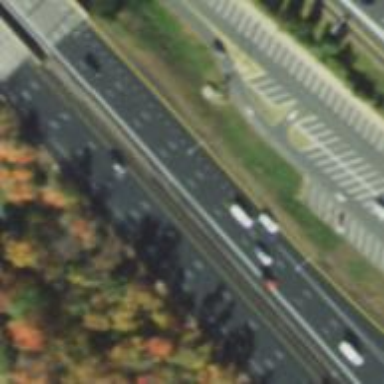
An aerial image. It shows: Urban freeway/expressway with asphalt surface.